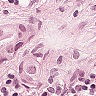
Metastatic tissue present: yes